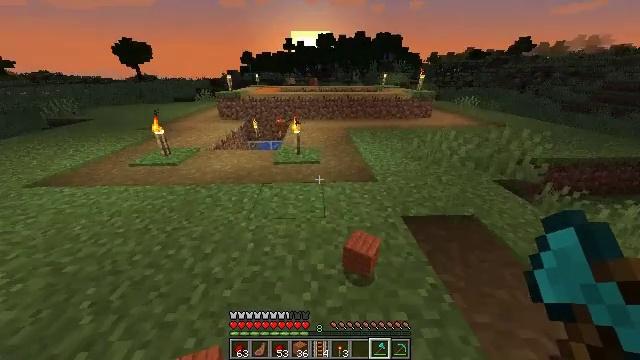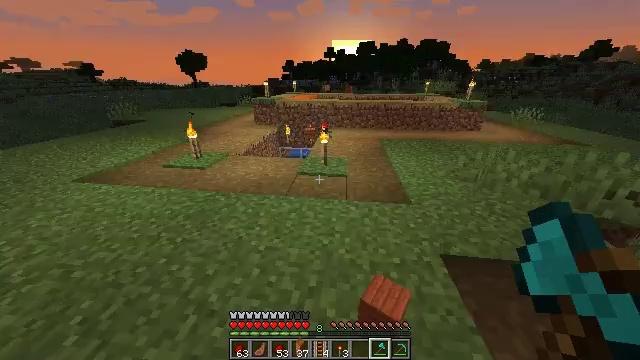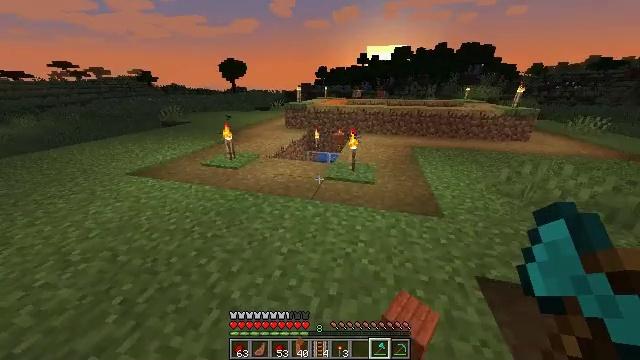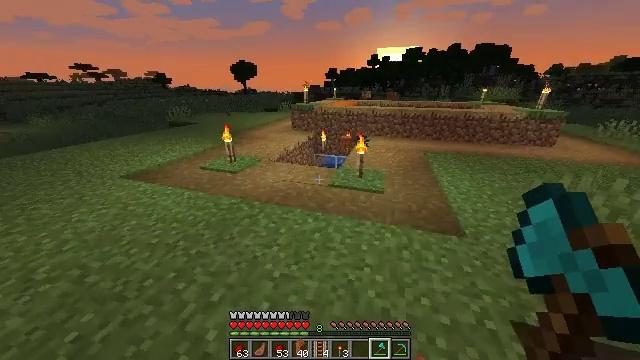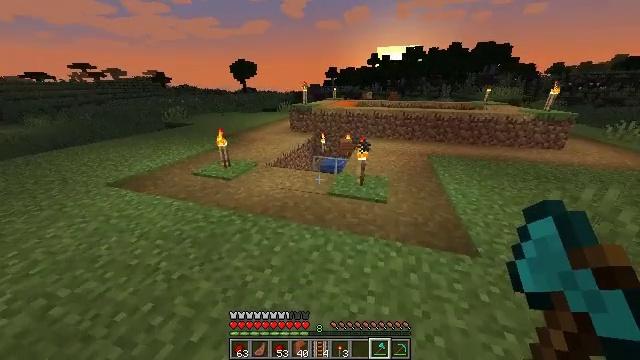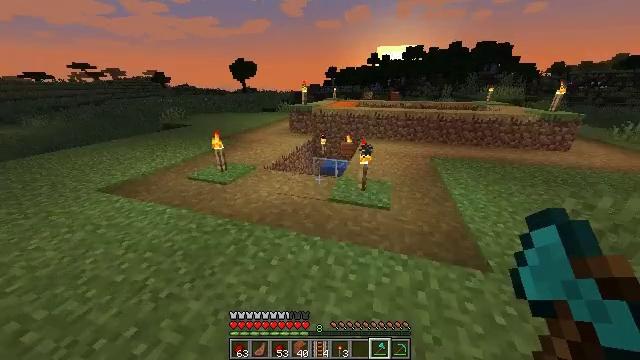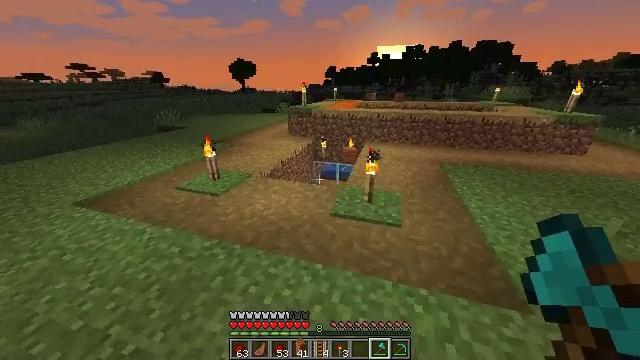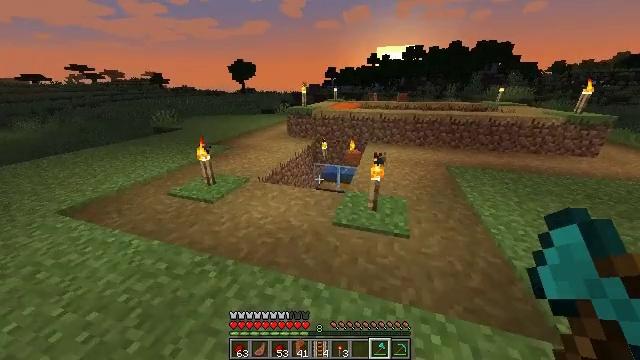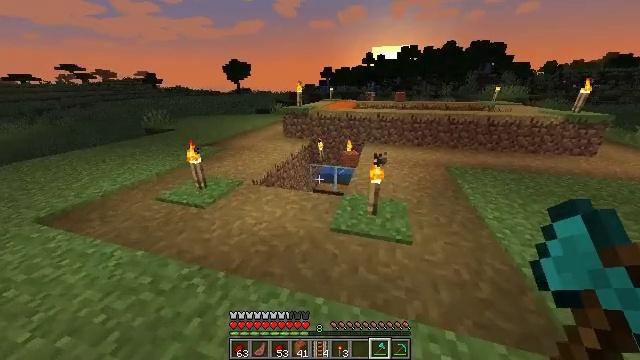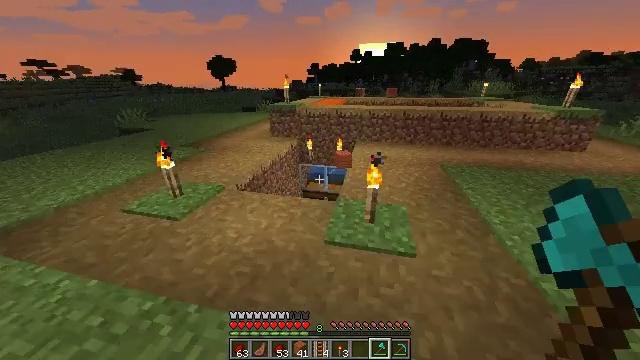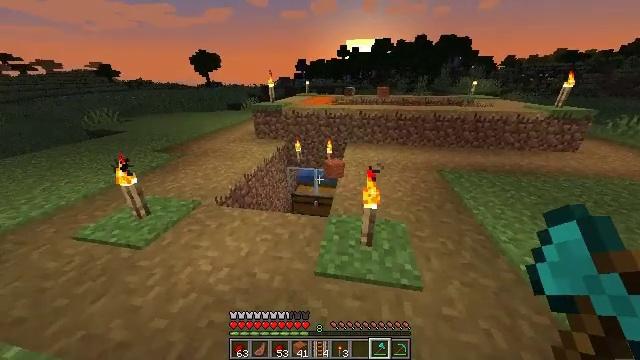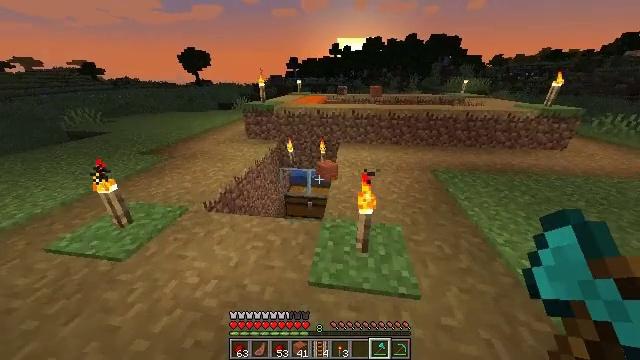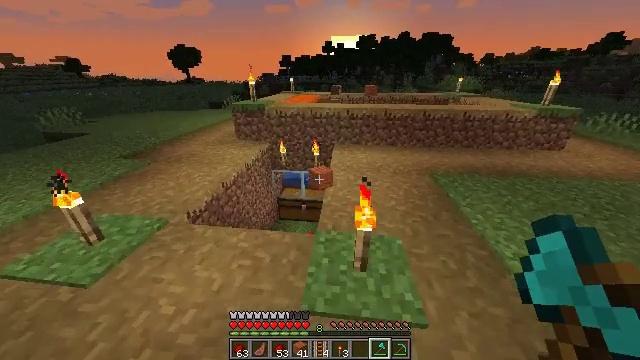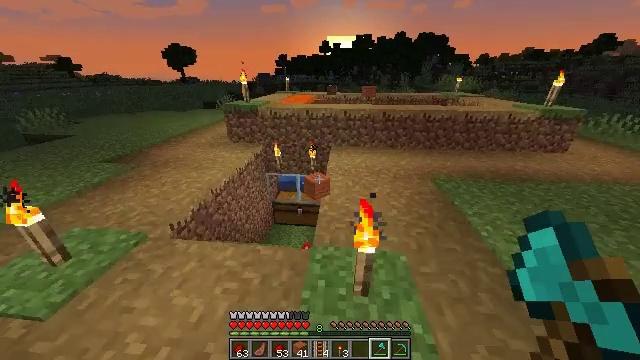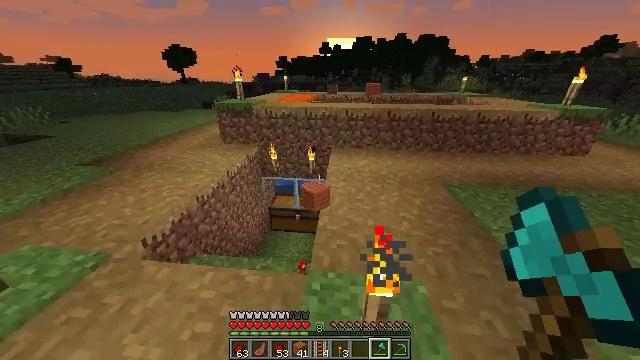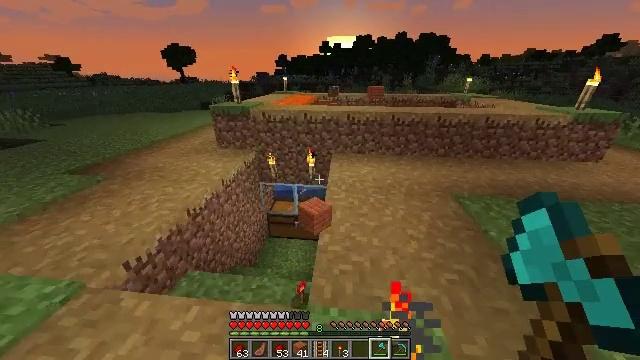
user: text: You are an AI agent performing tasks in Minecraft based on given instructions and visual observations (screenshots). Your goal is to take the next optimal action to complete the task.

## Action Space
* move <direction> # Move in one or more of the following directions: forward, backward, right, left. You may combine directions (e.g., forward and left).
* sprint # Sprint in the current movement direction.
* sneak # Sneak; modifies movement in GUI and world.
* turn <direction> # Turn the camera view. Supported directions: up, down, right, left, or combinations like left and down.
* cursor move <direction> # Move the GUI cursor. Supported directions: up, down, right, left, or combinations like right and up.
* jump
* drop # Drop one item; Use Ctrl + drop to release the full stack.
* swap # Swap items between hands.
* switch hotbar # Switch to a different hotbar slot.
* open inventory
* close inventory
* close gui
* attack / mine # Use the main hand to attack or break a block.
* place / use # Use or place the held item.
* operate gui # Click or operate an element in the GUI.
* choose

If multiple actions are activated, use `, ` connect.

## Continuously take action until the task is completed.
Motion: motion action
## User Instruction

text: Kill a villager.
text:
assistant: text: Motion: move forward, sprint, turn left and up
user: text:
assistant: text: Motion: move forward, sprint, turn left and up
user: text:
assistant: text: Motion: move forward, turn left
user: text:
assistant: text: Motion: move forward
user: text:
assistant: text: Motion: move forward, sprint
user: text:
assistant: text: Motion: move forward, sprint
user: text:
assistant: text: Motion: move forward, sprint
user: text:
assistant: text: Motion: move forward, turn right
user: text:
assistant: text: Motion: move forward, turn right
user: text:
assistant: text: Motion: move forward, turn right
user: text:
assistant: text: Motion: move forward, turn right
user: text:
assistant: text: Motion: move forward, turn right
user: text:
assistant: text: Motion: move forward
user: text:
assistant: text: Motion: move forward
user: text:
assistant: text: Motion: move forward
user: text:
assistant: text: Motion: move forward
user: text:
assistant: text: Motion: move forward, turn right
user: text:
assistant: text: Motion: move forward, turn right
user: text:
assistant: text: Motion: move forward, turn right
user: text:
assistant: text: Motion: move forward
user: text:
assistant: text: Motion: move forward
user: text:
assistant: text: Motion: move forward, turn right
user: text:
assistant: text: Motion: move forward, turn right
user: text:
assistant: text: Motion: move forward
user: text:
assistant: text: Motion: move forward
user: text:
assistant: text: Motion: move forward
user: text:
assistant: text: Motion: move forward
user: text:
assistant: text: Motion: move forward
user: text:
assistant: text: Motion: move forward
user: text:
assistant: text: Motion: move forward